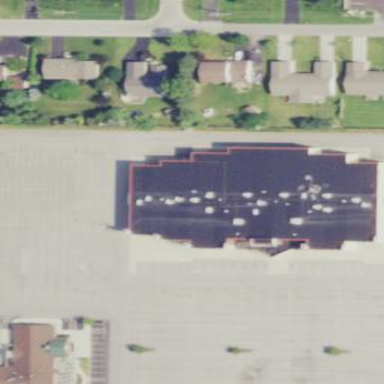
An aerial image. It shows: Cinema building with flat black roof.